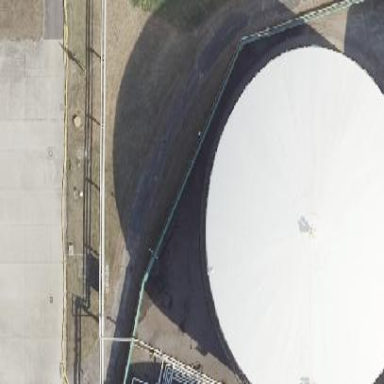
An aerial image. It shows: Storage tank created as man-made structure.